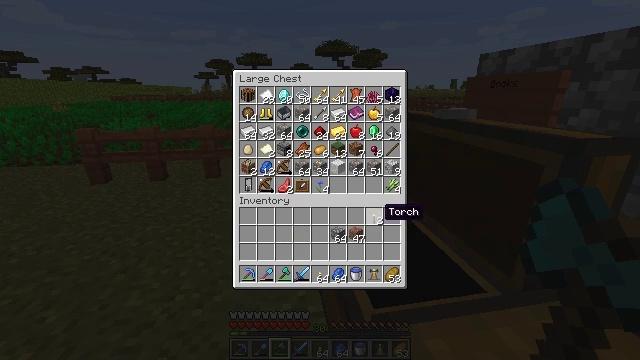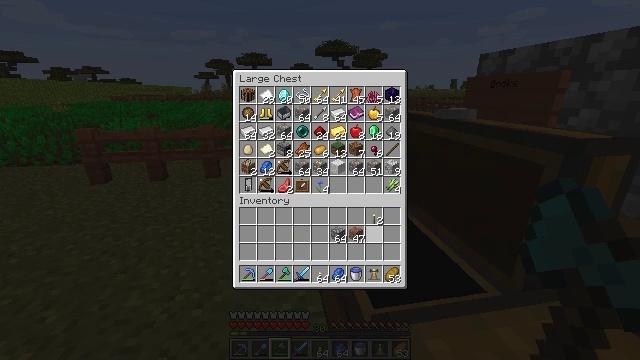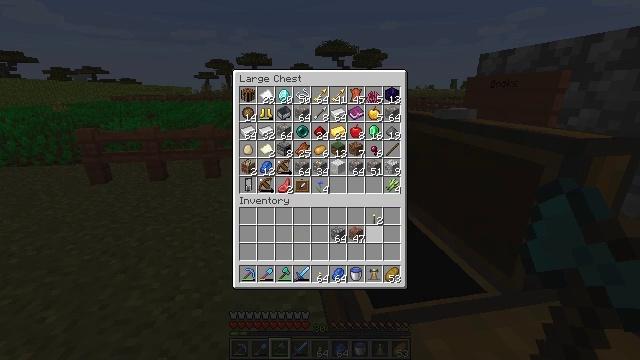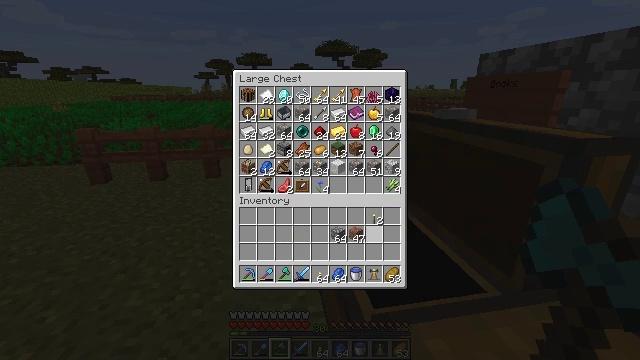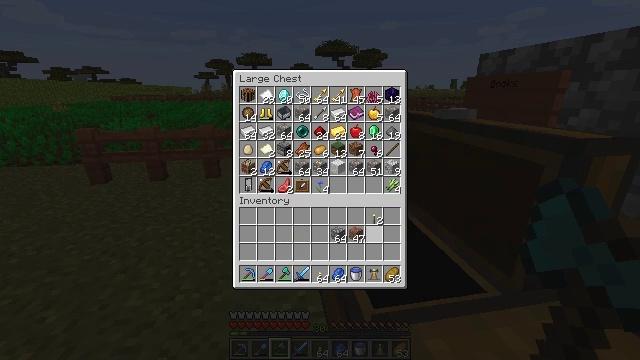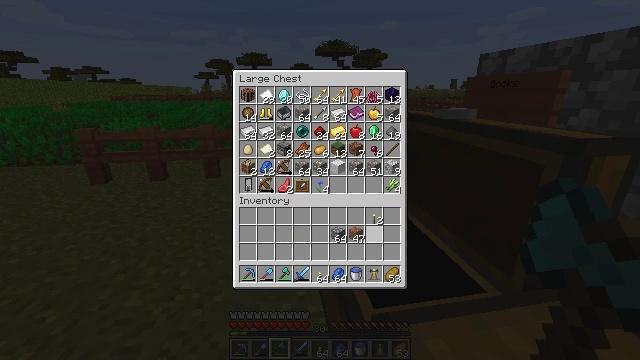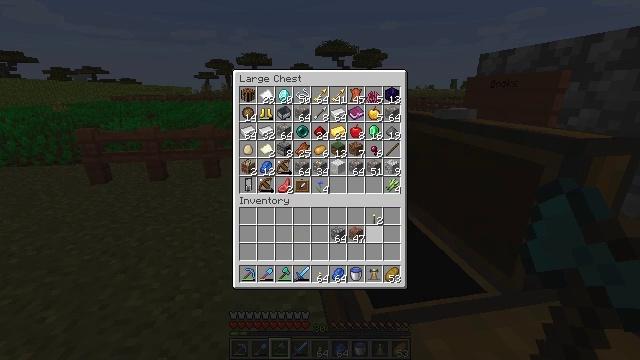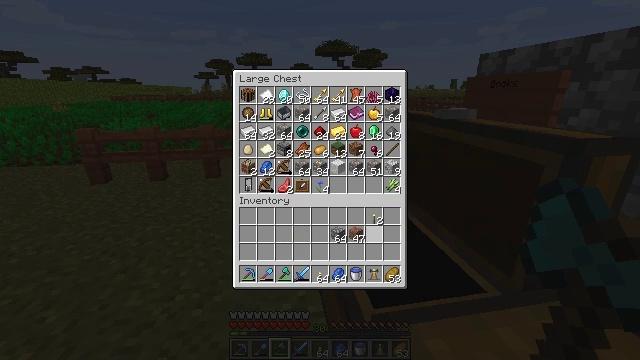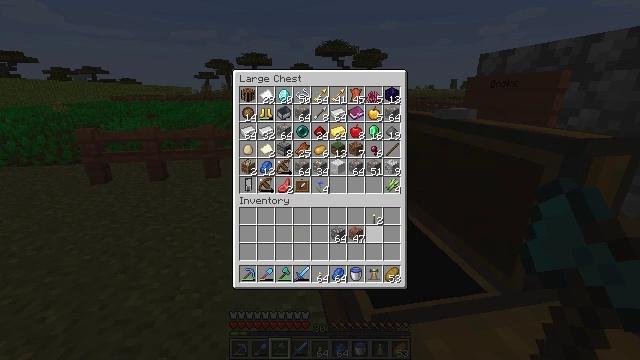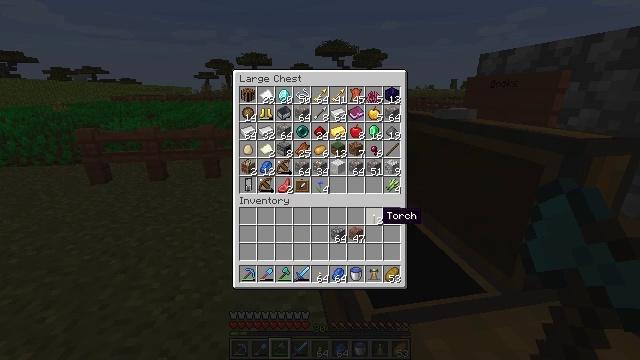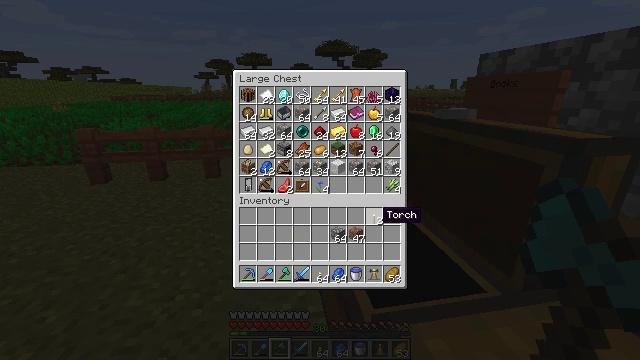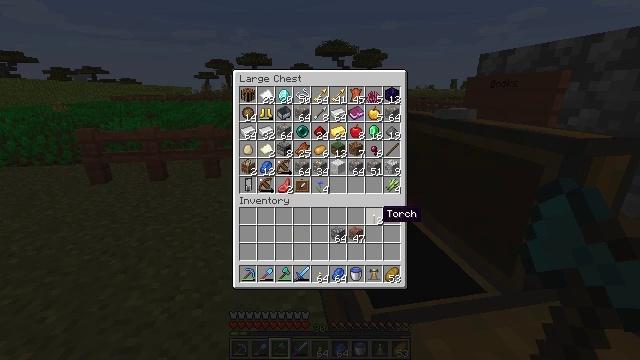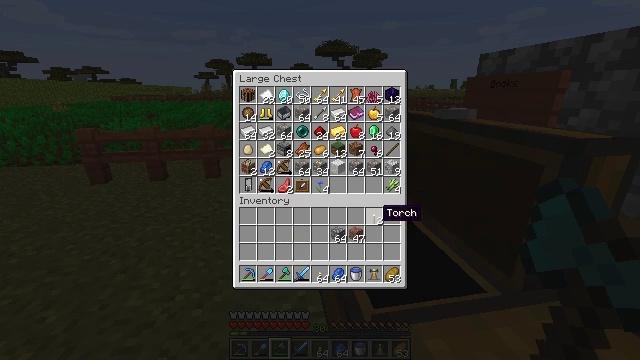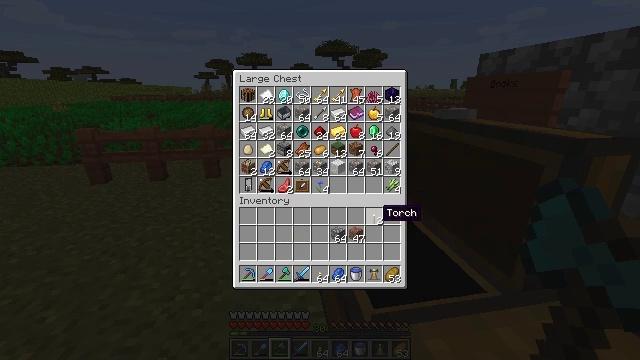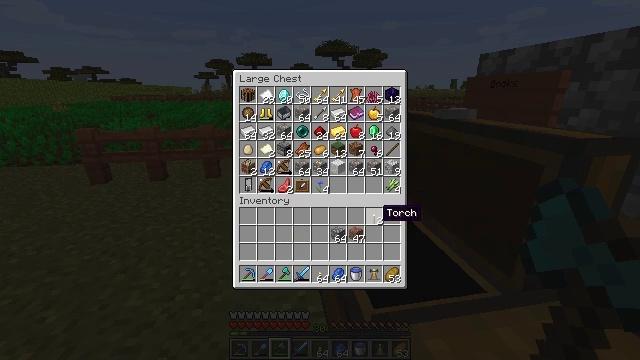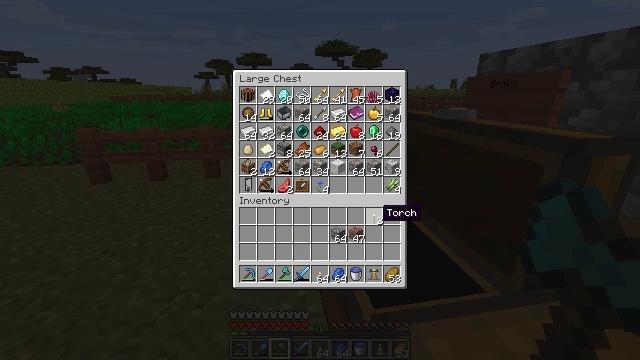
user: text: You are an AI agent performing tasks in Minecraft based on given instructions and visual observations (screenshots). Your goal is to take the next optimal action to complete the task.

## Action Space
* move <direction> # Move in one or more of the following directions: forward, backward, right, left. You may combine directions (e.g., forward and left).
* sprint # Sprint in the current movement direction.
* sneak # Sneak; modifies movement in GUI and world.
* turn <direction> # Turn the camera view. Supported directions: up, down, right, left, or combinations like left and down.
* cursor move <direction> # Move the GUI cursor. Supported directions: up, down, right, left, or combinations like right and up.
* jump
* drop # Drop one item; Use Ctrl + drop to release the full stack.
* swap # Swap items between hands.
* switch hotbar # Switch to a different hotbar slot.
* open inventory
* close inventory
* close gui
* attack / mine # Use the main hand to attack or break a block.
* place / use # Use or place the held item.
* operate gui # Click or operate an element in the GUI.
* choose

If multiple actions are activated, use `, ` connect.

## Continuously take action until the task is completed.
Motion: motion action
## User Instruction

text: Produce a diamond hoe at the crafting table.
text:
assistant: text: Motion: sneak
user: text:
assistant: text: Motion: sneak
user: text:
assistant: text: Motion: sneak
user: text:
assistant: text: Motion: sneak
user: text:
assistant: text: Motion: sneak
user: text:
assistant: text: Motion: sneak
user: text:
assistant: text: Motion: sneak
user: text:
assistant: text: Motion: sneak
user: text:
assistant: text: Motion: sneak
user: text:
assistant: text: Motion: sneak
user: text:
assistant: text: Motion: sneak
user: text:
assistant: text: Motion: sneak
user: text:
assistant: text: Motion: sneak
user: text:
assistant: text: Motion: sneak
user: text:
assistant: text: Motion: sneak
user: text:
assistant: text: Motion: sneak
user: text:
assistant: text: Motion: sneak
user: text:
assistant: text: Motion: no_op
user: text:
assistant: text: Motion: no_op
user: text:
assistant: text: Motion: no_op
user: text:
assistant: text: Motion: operate gui
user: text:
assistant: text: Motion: operate gui
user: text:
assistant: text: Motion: cursor move left, operate gui
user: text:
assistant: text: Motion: cursor move left and down
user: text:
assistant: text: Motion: cursor move left and down
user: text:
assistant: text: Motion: cursor move left
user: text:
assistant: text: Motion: no_op
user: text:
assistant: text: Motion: no_op
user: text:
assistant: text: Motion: no_op
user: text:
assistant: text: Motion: no_op